Question: I'm trying to draw lines with Java Swing. The goal is to open an image inside the panel and draw lines on that image. When I try to draw a line and drag the mouse, I get this behavior:

My code:
'''
// Somewhere in the code:
imgLabel= new JLabel(new ImageIcon(buffImage)); // buffImage is a BufferedImage
...
Point point1;
Point point2;
Line2D line2d;
public void draw() {
Graphics2D g1 = this.buffImage.createGraphics();
g1.setRenderingHint(enderingHints.KEY_ANTIALIASING,
RenderingHints.VALUE_ANTIALIAS_ON);
g1.setColor(Color.RED);
g1.setStroke(new BasicStroke(1.5f));
if (point1 != null && point2 != null) {
g1.draw(line2d);
this.imgLabel.repaint();
}
}
class ImageMouseListener extends MouseAdapter {
@Override
public void mousePressed(MouseEvent me) {
point1 = me.getPoint();
}
@Override
public void mouseDragged(MouseEvent me) {
point2 = me.getPoint();
line2d = new Line2D.Double(point1, point2);
draw();
}
}
'''
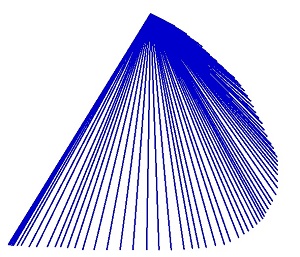
Answer: The code you provide for drawing is correct. The issue here is that whenever you move your mouse cursor, the program is going to draw another line from the starting point to your current mouse position, resulting in the effect you show us (you're just forgetting to delete the old line).
To fix this, every time the mouse is moved you need to:
1. Draw the previous line again using XOR mode
2. Draw the second line.
This means you need to store the previous mouse position for when 'mouseDragged()' is called.
I implemented something very similar using <URL>.
I don't know how much complexity you're going to put on your project, but if you're anticipating more complexity I would advise using a library like JOGL. It's VERY useful.
---
Addressing overlapped lines
This is a more challenging task. First, if you're curious and want to fully understand why overlapped lines produce such an intriguing effect, I would advise you to read <URL>.
> I guess the only way is to store every line coordinates and redraw them after each new line drawing
This is a very good first approach. Keeping a data structure will all vertices and the shapes they are associated with would allow you to keep calling 'repaint()'. You must also be aware that in doing so the intersect points will not stand out in your screen (you'll see either one line color or the other, no intermediate colors), but this should already be your intent.
Do you know what a <URL> which is just a rectangle that surrounds your points.
Let's assume you do in fact keep a bounding box for each line. When adding a new line, you could:
1. Check if the line you're about to draw intercepts any bounding boxes
2. If it does, repaint all lines associated with those bounding boxes
3. Add the new line without XOR mode
This technique is better than redrawing the entire screen because there could be an arbitrary number of lines already present, and you can write a decently efficient algorithm to check for bounding box intersections.
Note that intercepting a bounding box does not imply that there is overlapping, because there are some exceptions (e.g. parallel lines) that make this a wrong assumption. Also keep in mind that the only way to avoid seeing line intersections painted with a distinct color due to XOR mode is to draw them without XOR mode. You will have to be very careful toggling XOR mode on and off at the right times.
I found an interesting page about additional ways you could tackle this problem, you can check it <URL>.